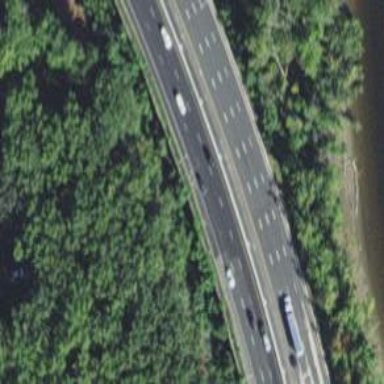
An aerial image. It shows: View of motorway.